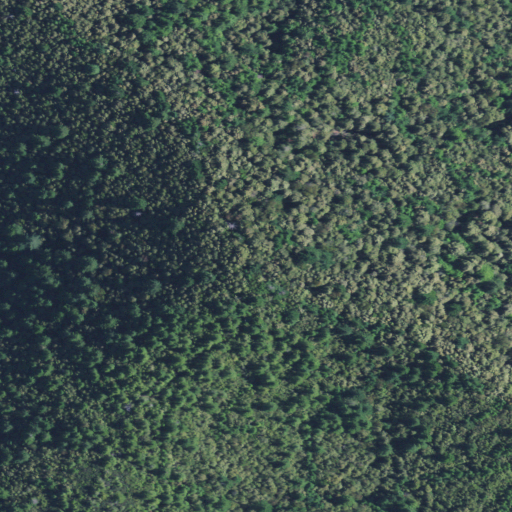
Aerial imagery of mountain in Oregon named Cedar Point containing evergreen forest and mixed forest